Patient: sex M, age 44
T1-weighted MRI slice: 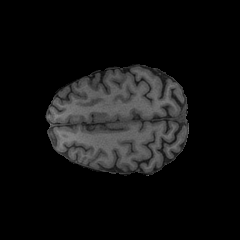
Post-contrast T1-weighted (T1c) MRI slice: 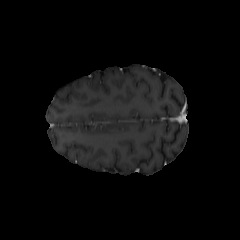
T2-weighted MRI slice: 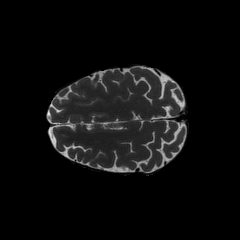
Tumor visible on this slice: no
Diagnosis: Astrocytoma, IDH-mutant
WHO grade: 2